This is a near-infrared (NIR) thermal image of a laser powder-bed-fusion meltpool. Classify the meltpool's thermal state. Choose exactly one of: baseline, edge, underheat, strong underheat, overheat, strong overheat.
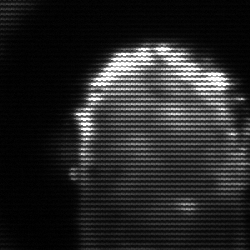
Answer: baseline